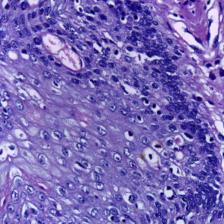
Diagnosis: Normal